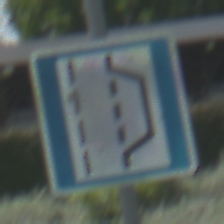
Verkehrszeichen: NothalteUndPannenbucht
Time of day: Midday
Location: Outdoor (Nature)
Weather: PartlyCloudy
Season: NotSpecified
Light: Natural